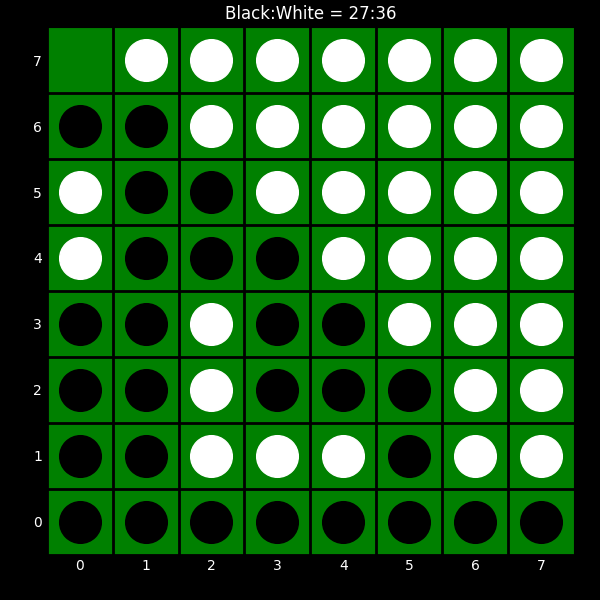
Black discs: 27
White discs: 36